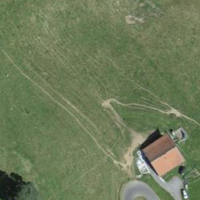
EUNIS habitat code: 23
Species observed at this site:
Tussilago farfara